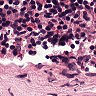
Metastatic tissue present: no